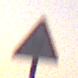
Verkehrszeichen: SchleuderOderRutschgefahr
Umgebung: Outdoor, Urban
Tageszeit: SunriseSunset
Wetter: Clear
Licht: Natural
Jahreszeit: NotSpecified
Kontrast: MediumContrast